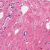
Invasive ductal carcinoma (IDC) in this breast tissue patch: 0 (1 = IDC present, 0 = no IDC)